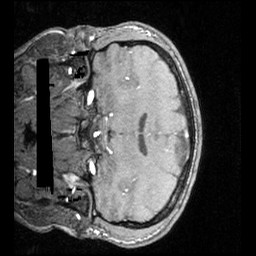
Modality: angio
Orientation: coronal
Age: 34
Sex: male
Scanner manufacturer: siemens
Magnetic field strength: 3 T
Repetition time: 0.025 s
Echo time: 0.00334 s